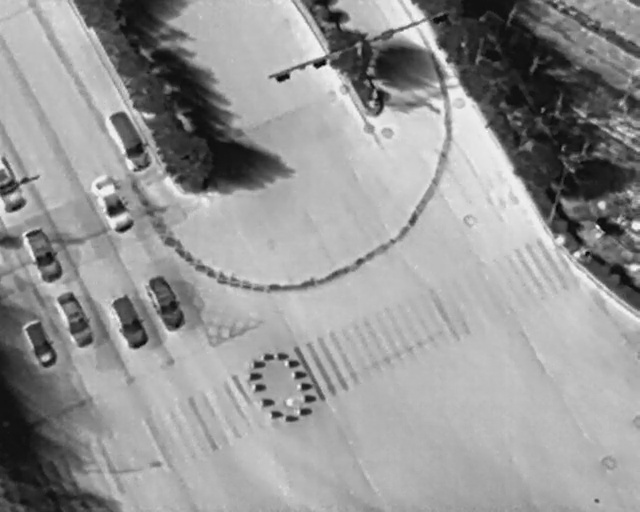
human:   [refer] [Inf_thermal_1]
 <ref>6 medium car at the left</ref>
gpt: <box>[[12, 37, 22, 42, 150], [2, 46, 11, 52, 156], [2, 64, 10, 69, 157], [6, 60, 15, 64, 157], [15, 60, 24, 65, 153], [21, 56, 30, 61, 155]]</box>